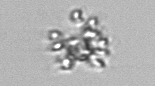
Label: Chaetoceros_didymus_TAG_external_flagellate